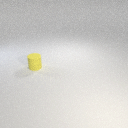
small yellow rubber cylinder